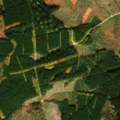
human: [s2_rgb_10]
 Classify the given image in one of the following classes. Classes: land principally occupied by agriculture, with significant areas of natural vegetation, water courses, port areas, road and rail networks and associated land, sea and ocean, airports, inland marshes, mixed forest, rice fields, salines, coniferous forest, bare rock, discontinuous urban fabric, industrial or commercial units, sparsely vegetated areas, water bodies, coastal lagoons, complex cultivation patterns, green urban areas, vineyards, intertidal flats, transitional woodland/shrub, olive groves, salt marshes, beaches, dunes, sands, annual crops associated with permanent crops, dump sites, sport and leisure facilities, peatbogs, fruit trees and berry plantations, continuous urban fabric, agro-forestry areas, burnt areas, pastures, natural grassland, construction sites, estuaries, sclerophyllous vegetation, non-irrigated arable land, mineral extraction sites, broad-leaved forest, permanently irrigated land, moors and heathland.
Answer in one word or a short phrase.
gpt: coniferous forest, mixed forest, transitional woodland/shrub, peatbogs